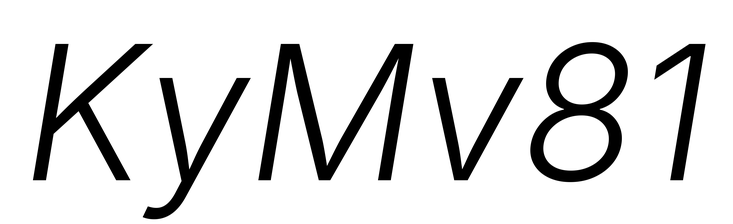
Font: Inter-Italic_Light_Italic